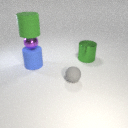
small purple metal sphere below large green rubber cylinder